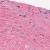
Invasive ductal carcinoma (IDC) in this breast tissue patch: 1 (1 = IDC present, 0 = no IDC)